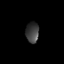
Tissue: lung
Cell type: Others
Senescence score: 0.1779
Nuclear area (px): 263
Mean DAPI intensity: 61.989